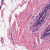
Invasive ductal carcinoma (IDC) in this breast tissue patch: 0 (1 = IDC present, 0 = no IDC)